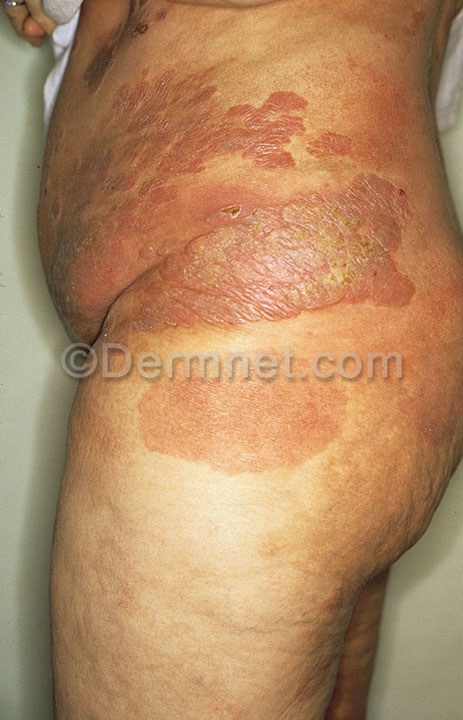
Disease: Actinic Keratosis Basal Cell Carcinoma and other Malignant Lesions